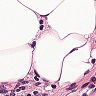
Metastatic tissue present: no